Interaction volume radius: 5 \u00c5
Interaction volume height: 30 \u00c5
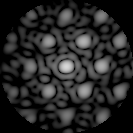
Disorder parameter: 0.2881